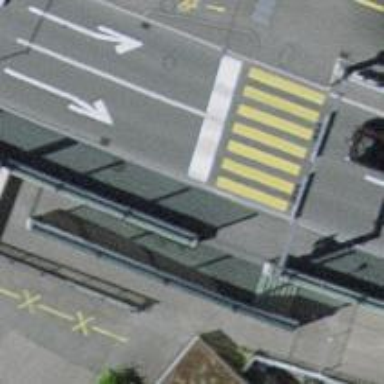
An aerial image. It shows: Kerb serving as barrier.